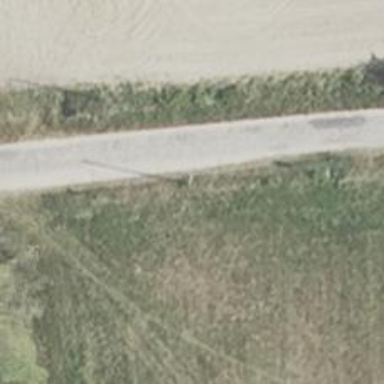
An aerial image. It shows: Minor power line.